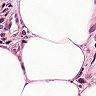
Metastatic tissue present: no